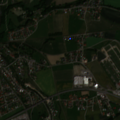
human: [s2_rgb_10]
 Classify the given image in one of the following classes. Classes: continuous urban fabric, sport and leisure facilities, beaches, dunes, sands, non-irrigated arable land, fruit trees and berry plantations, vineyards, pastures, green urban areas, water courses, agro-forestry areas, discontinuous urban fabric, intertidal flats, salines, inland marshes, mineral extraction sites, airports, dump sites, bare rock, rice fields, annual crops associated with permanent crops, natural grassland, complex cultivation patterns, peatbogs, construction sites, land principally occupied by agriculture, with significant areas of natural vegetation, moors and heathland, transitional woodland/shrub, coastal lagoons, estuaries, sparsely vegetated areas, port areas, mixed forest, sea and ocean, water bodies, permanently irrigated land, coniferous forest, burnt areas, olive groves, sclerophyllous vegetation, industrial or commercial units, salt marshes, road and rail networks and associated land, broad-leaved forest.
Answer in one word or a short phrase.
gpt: discontinuous urban fabric, industrial or commercial units, non-irrigated arable land